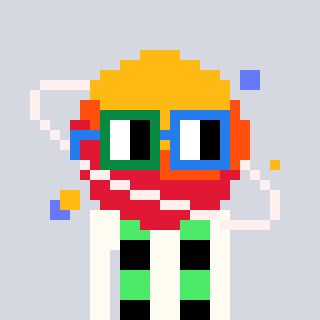
a pixel art character with square green and blue glasses, a saturn-shaped head and a grayscale-colored body on a cool background